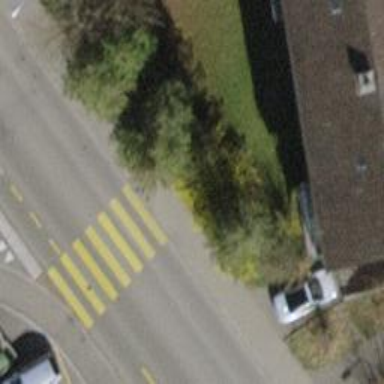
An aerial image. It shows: Sidewalk along the footway.